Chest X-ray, AP view. Patient: 40 years old, sex M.
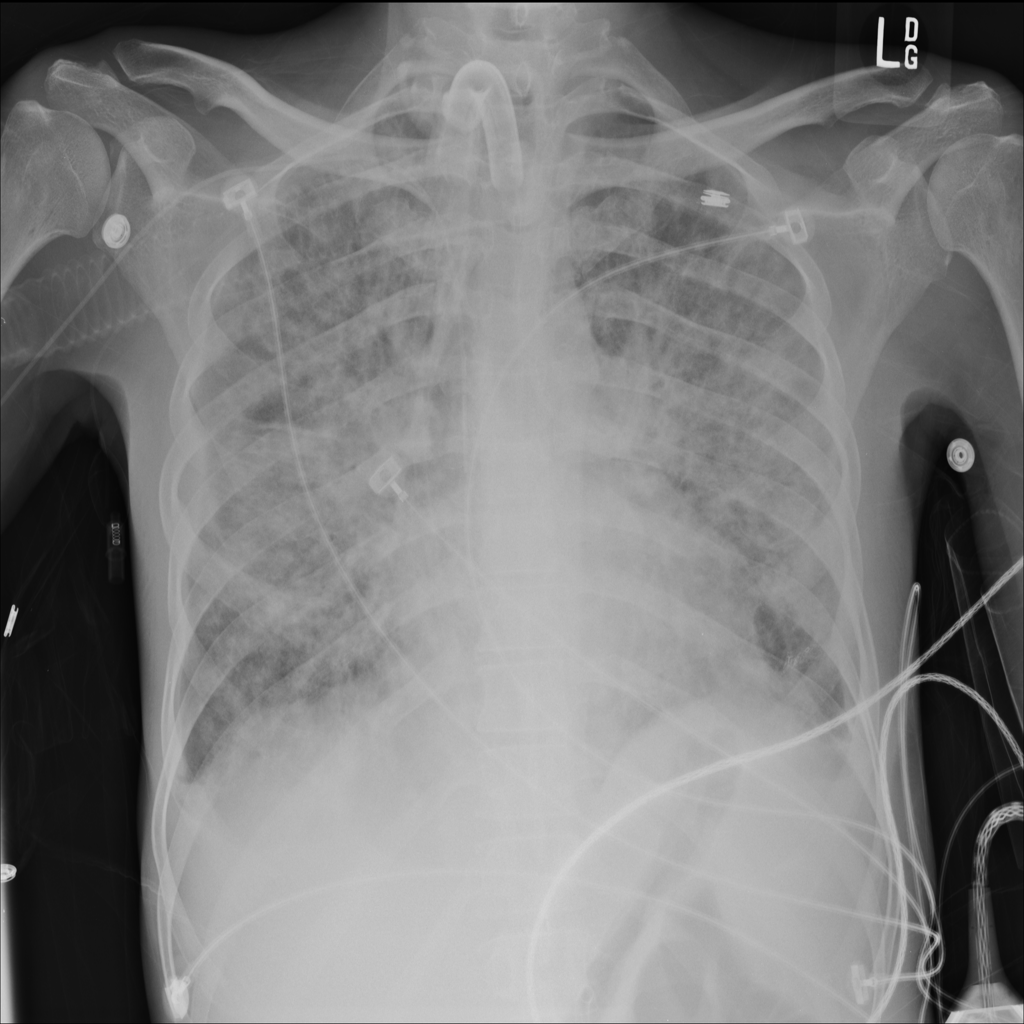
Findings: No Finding